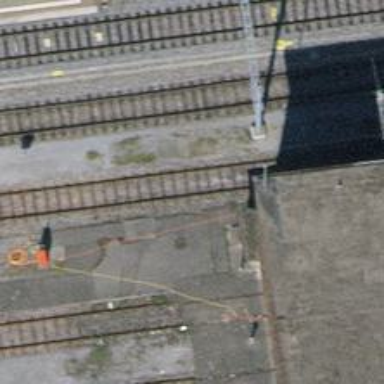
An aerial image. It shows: Single-track electrified railway service yard with contact line for trains.